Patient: sex M, age 74
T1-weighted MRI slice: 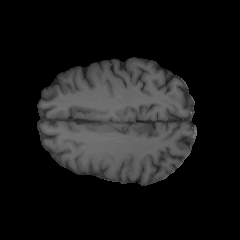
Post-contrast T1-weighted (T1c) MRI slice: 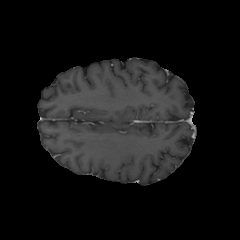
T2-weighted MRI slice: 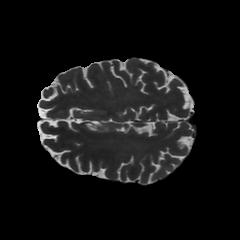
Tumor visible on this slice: no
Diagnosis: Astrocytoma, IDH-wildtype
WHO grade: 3